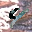
Label: 4